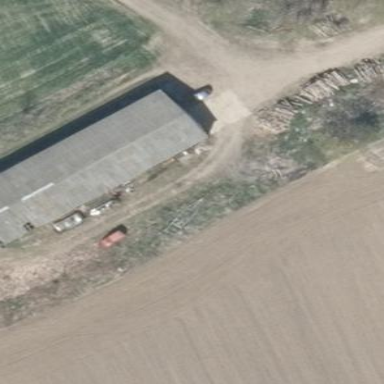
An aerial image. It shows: Farm auxiliary building with gabled roof.